Question: I want to implement galary type view for tablets, but it should behave like ViewPager,i.e, when I swipe it left or right, it should move automatically to near end(left or right).
I googled it, but little confused, what is the best way to achive this.

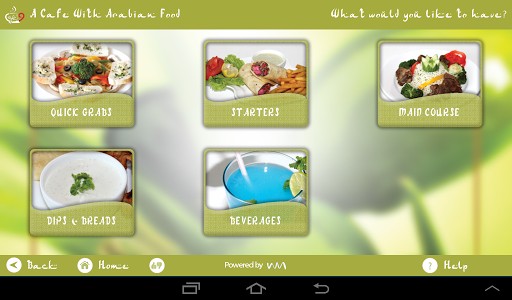
Answer: @Akhilesh Mani Try it:
It's a example using ViewPager:
<URL>
Only put grid inside fragment.